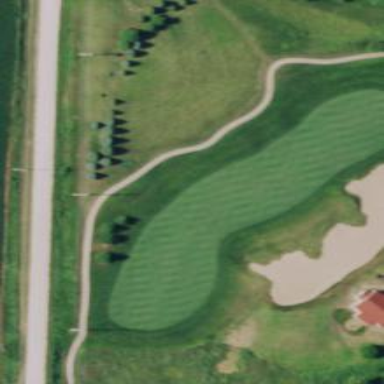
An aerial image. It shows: View of golf hole.